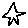
Label: star